Question: I realize that this question is quite basic. And I have found various answers on various other forums - all of which use SQL which for the purpose of this assignment (it is for school) I cannot use. I have to physically type the answer into the Field box.
The question reads as such: "Add a calculated field in the third column. Name the field ExtendedAmount. This field should multiply the quantity ordered (from the Order Details table) by the unit price for that item (from the Products table). This will calculate the total amount for each order. Format the calculated field as Currency and change the caption to Total Dollars. Change the Total row to Sum."
I have attached a screenshot of what I tried, in Design View, as well as the relationships of the tables required for the question and other parts of the query. When I click "Run" that is where I hit a snag - it provides and other box which says, "Enter Parameter Value" which as I understand it should be supplied by the Order Details Table.
Does anyone have any idea as to what I can do to fix this? Here is the expression I built as well --- ExtendedAmount: ([QuantityOrdered]*[UnitPrice])
Thanks,
Josh

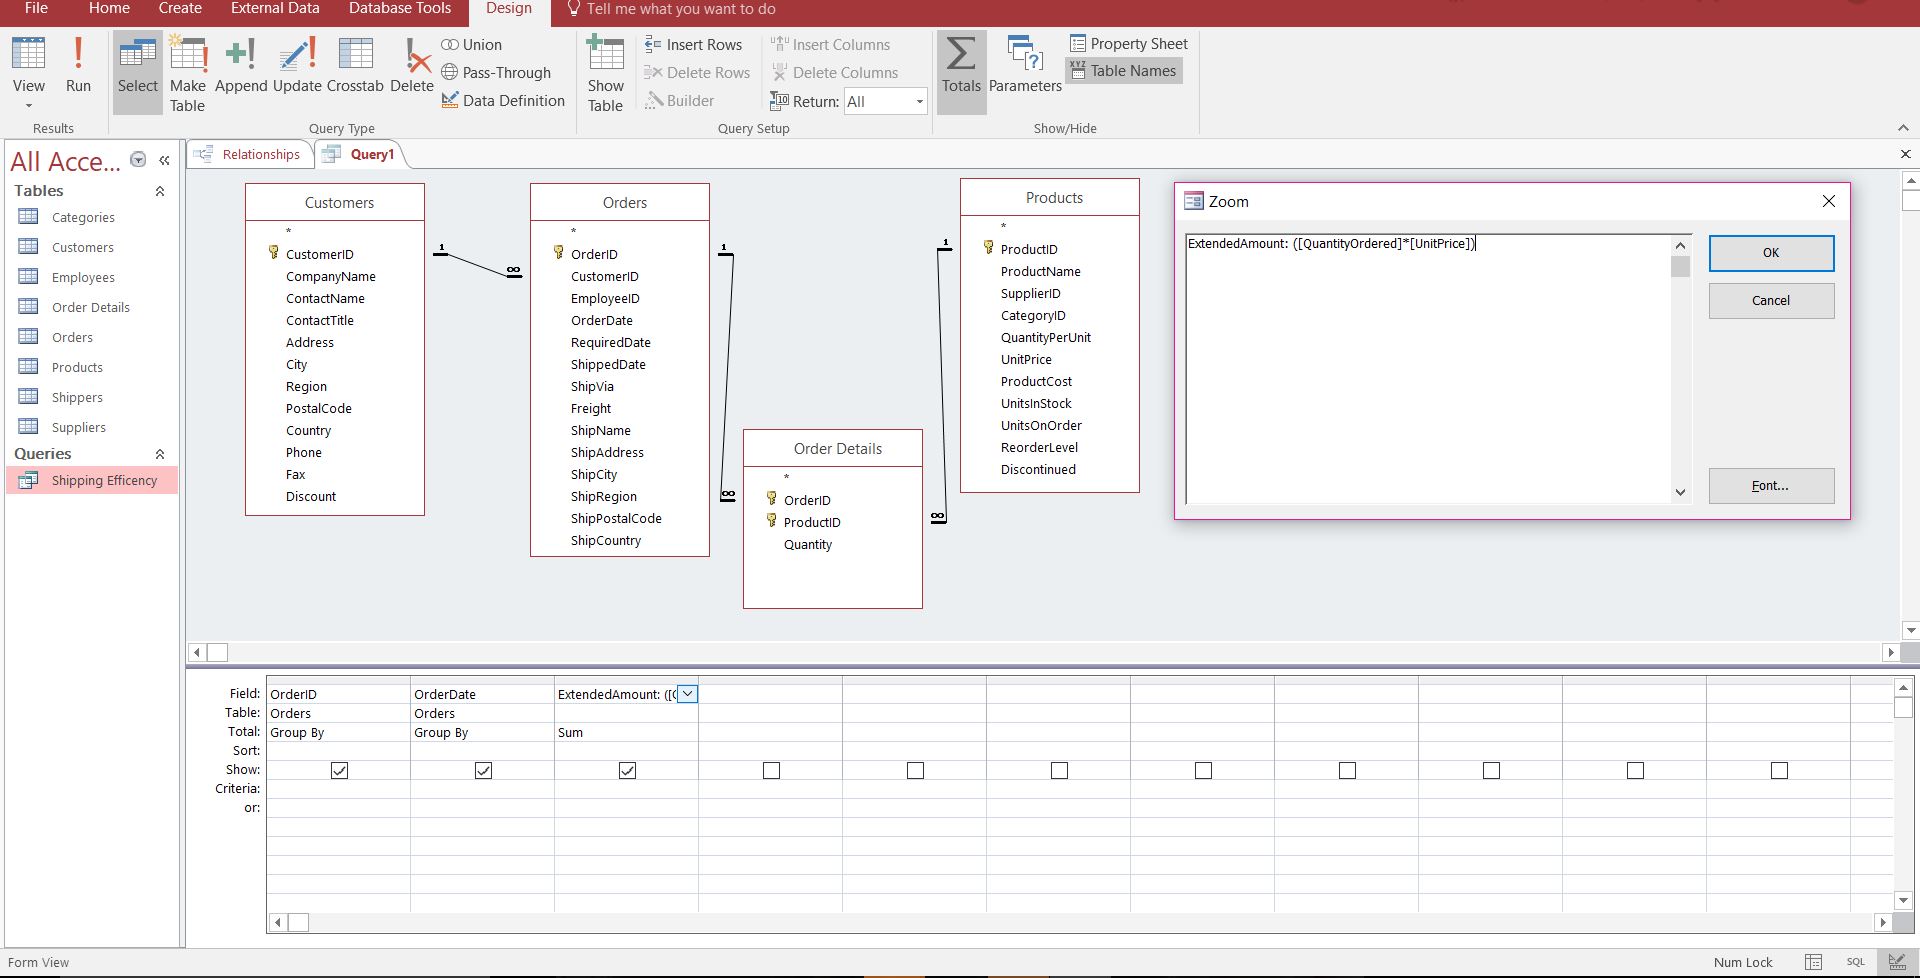
Answer: The quantity field is called '[Quantity]', not '[QuantityOrdered]'. Adjust your expression accordingly.